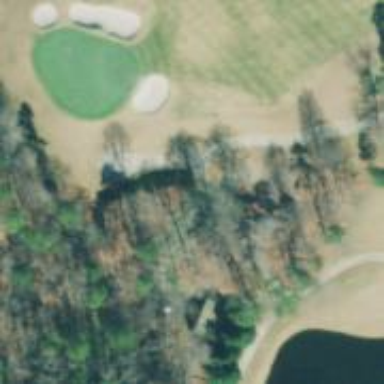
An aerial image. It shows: Golf cartpath that is also road path.